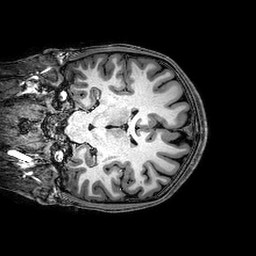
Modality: T1w
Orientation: coronal
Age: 22
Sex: male
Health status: healthy
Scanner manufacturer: philips
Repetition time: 0.008378 s
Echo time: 0.00386 s